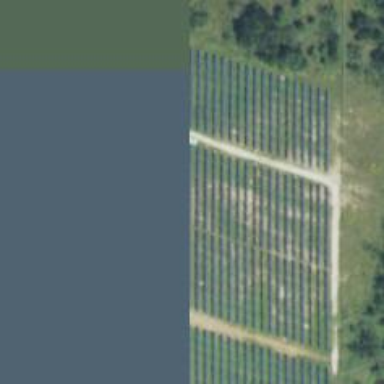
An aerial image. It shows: Solar power generator utilizing photovoltaic technology with solar photovoltaic panels.